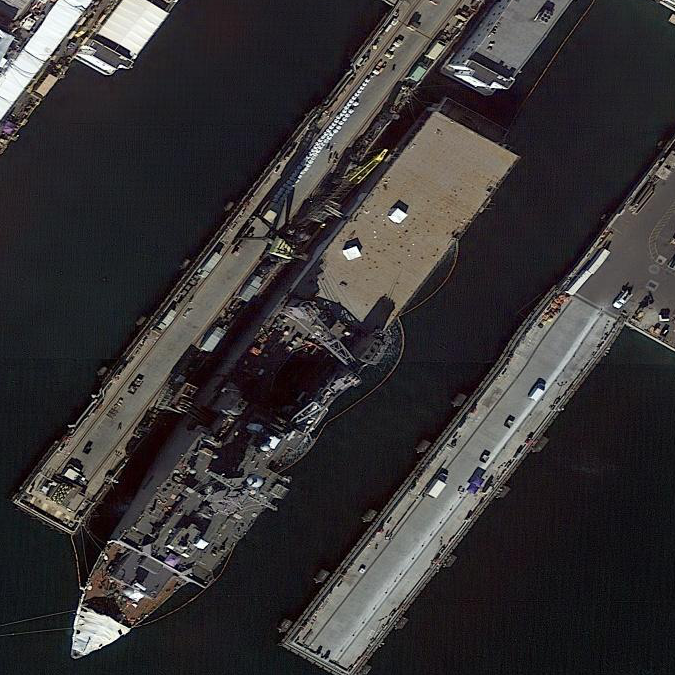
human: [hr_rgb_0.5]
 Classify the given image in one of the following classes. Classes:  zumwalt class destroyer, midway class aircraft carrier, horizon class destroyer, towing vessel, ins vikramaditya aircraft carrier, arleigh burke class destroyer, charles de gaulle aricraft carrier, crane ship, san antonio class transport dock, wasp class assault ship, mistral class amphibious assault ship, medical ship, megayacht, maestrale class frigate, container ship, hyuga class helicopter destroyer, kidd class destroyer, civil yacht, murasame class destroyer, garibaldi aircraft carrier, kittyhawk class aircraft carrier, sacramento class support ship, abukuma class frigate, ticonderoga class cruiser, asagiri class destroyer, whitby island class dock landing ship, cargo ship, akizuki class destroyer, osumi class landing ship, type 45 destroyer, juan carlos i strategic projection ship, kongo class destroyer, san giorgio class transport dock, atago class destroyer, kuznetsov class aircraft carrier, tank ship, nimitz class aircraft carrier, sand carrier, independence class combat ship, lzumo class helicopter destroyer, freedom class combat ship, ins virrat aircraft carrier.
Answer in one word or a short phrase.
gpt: Whitby Island class dock landing ship